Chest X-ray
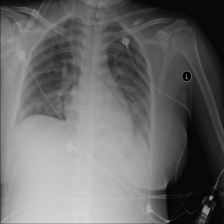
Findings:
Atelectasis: negative
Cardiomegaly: negative
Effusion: negative
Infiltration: negative
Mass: negative
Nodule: negative
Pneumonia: negative
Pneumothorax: negative
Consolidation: negative
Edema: negative
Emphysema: negative
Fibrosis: negative
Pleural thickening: negative
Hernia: negative